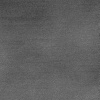
Atmospheric dust classification: dusty